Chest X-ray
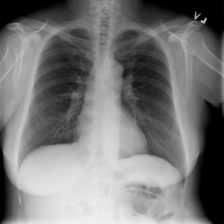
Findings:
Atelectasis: negative
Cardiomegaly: negative
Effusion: negative
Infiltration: positive
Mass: negative
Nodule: negative
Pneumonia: negative
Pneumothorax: negative
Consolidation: negative
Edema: negative
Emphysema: negative
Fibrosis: negative
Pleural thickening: negative
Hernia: negative